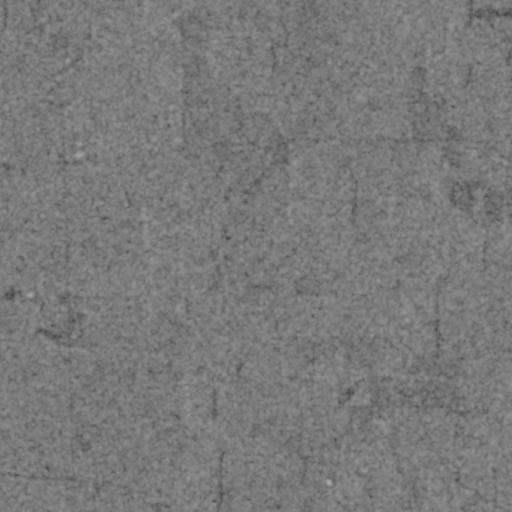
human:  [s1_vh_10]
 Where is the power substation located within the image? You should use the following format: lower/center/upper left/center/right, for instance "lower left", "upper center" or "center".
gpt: The power substation is located in the upper center of the image.
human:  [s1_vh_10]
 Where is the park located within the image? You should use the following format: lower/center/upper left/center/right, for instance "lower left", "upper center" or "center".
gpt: There is no park in the image.

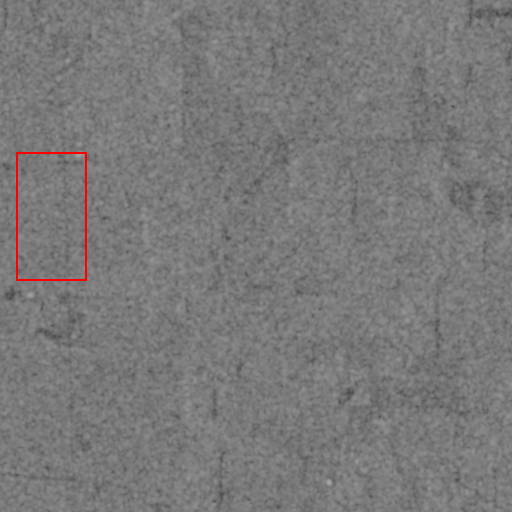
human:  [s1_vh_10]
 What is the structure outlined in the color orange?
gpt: There is no orange outline.
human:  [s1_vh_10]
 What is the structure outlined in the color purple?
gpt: There is no structure outlined in purple.